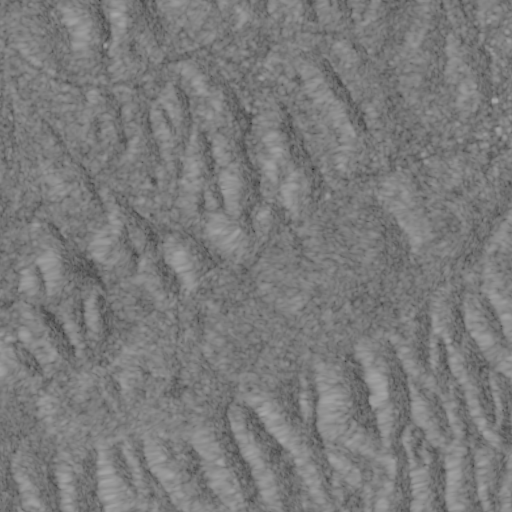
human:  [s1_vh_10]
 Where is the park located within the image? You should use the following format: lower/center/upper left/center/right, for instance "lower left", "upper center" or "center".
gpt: The park is located in the upper right of the image.
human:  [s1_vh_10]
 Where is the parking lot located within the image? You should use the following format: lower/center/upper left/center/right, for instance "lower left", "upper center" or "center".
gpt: The parking lot is located in the upper right of the image.
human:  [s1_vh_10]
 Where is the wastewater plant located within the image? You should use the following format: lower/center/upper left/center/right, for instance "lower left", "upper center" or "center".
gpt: The wastewater plant is located in the upper left of the image.
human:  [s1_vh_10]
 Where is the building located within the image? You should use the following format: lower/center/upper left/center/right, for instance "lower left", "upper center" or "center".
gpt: The building is located in the upper right of the image.
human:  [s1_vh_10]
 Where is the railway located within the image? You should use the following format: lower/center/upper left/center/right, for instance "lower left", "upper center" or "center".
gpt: The railway is located in the upper left of the image.
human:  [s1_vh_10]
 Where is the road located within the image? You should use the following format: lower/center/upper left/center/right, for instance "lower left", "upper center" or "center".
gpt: There is no road in the image.

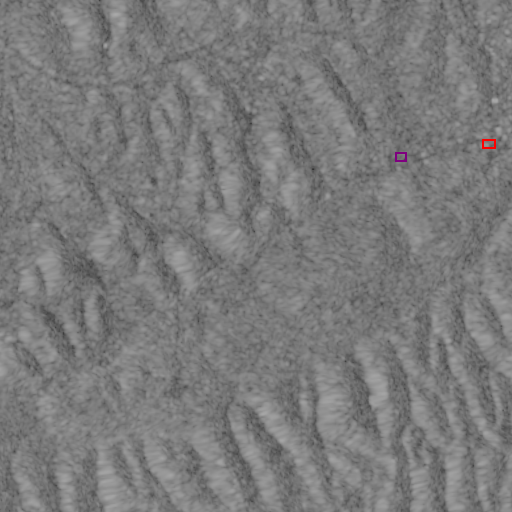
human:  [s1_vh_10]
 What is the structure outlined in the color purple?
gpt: The structure outlined in purple is a park.
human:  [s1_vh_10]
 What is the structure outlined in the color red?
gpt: The structure outlined in red is a building.
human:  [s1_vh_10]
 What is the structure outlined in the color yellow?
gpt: There is no yellow outline.